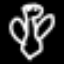
Label: angel